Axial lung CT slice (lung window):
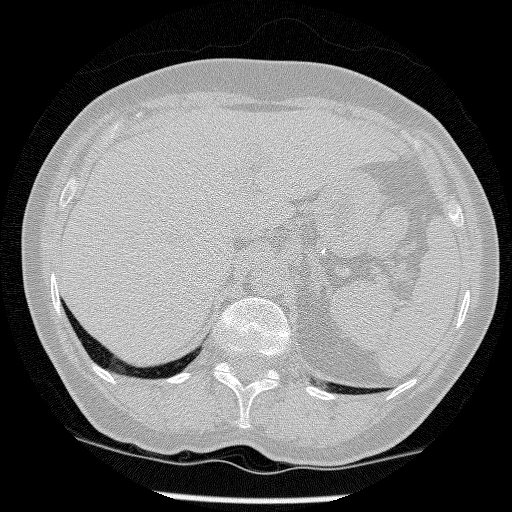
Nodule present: no